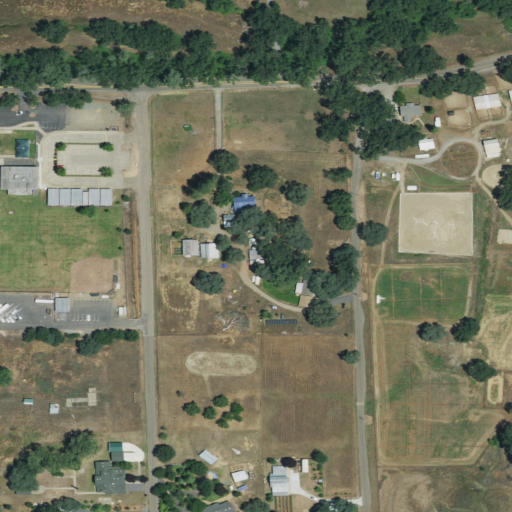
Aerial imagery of plain(s) in California named White Oak Flat containing grassland, open development, shrub, low intensity development, deciduous forest, medium intensity development, and high intensity development